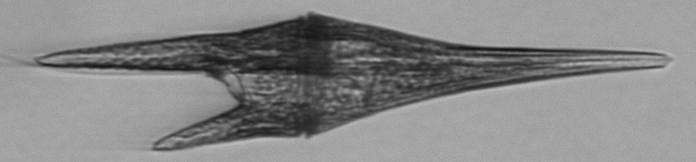
Label: Tripos_furca